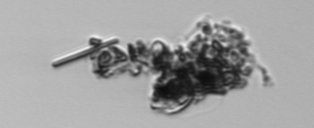
Label: detritus